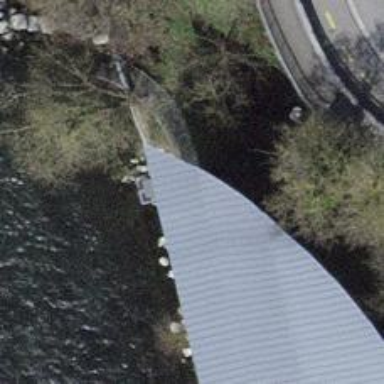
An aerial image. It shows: Footway tunnel with metal surface.